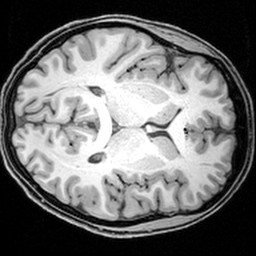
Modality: T1w
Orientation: axial
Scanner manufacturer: siemens
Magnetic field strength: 3 T
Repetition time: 1.9 s
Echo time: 0.00397 s